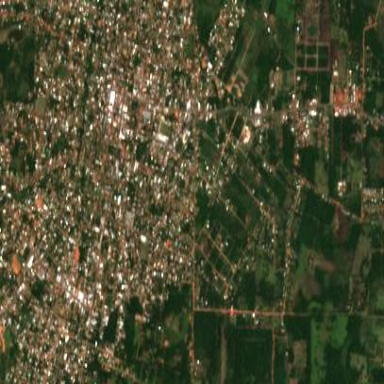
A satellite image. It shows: Residential area in town.